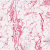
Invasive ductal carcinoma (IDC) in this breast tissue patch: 0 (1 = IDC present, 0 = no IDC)